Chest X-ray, AP view. Patient: 60 years old, sex M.
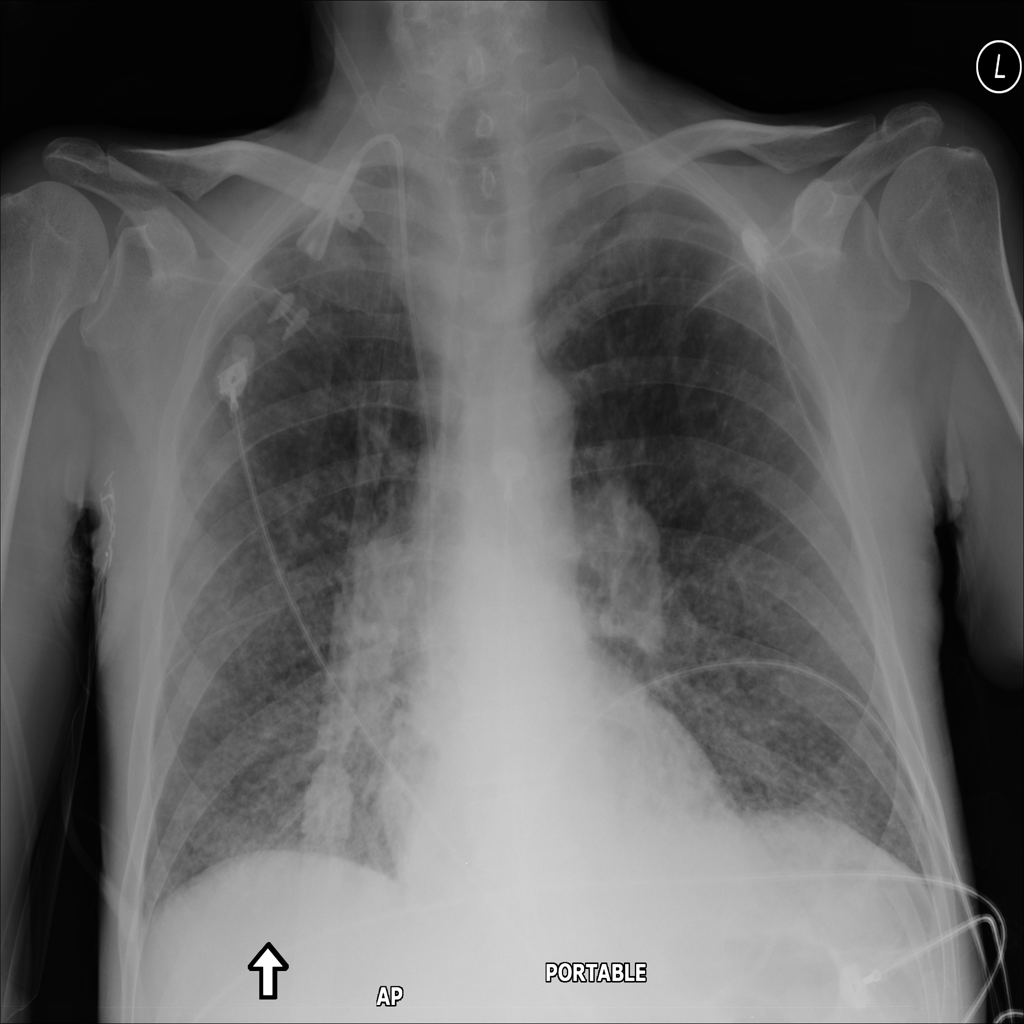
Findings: Infiltration